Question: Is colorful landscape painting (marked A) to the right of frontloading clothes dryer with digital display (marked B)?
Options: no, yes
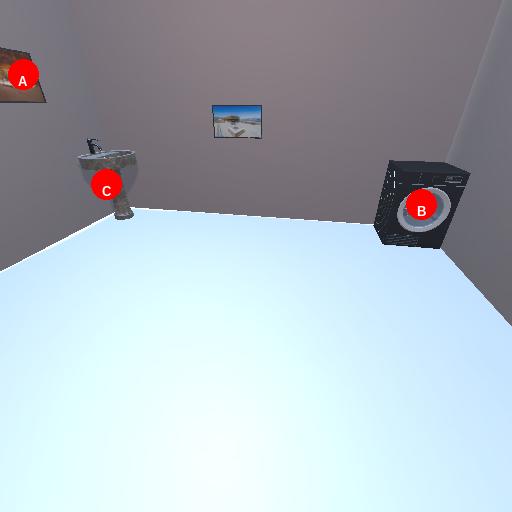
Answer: no